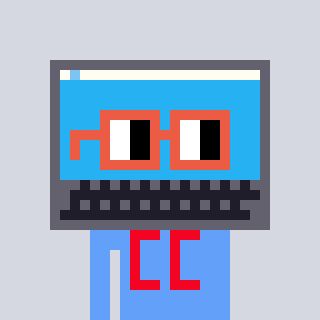
a pixel art character with square orange glasses, a laptop-shaped head and a blue-colored body on a cool background